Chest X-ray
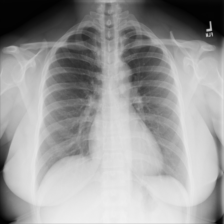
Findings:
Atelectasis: negative
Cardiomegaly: negative
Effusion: negative
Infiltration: negative
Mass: negative
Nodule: negative
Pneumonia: negative
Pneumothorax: negative
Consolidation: negative
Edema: negative
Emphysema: negative
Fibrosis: negative
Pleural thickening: negative
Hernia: negative